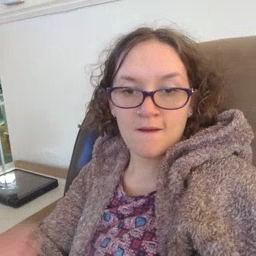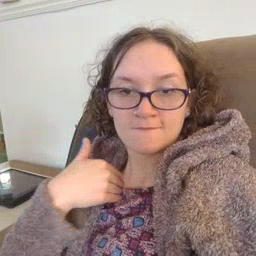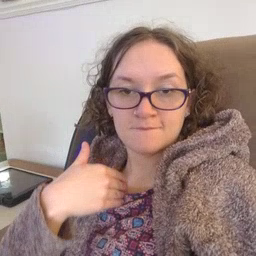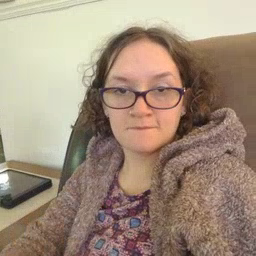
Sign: have